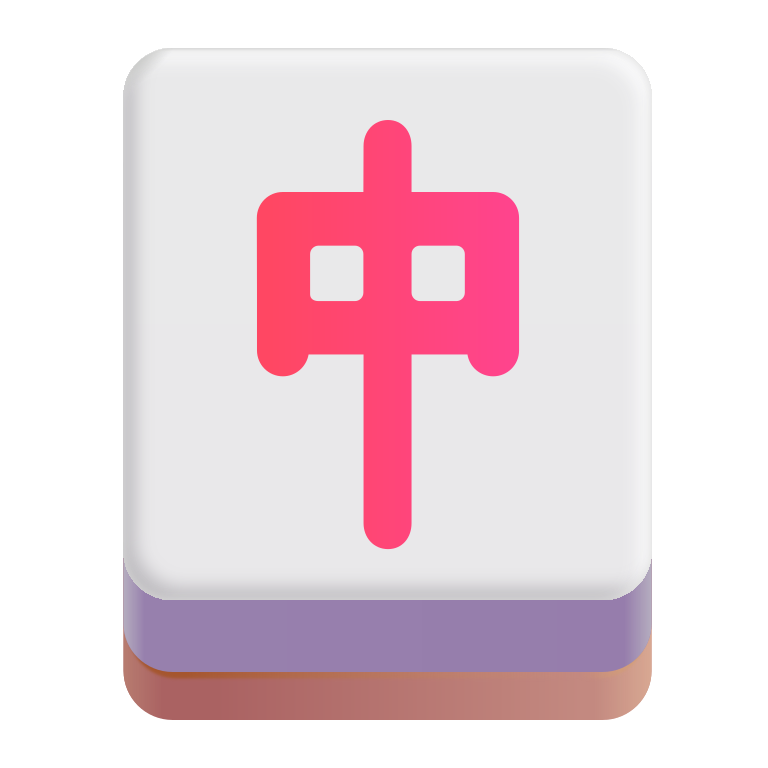
mahjong red dragon color